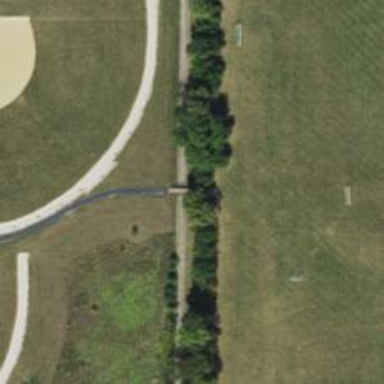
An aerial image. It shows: Footway bridge.